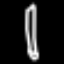
Label: pencil